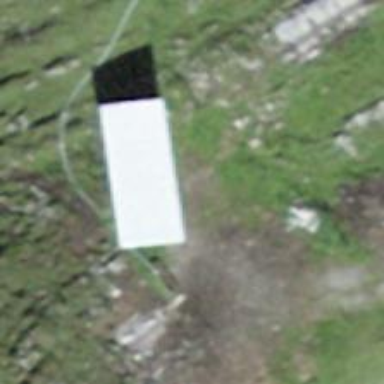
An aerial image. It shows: Shelter.